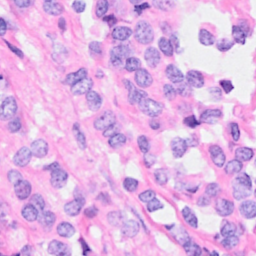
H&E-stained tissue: Breast